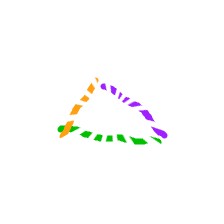
Shape: triangle